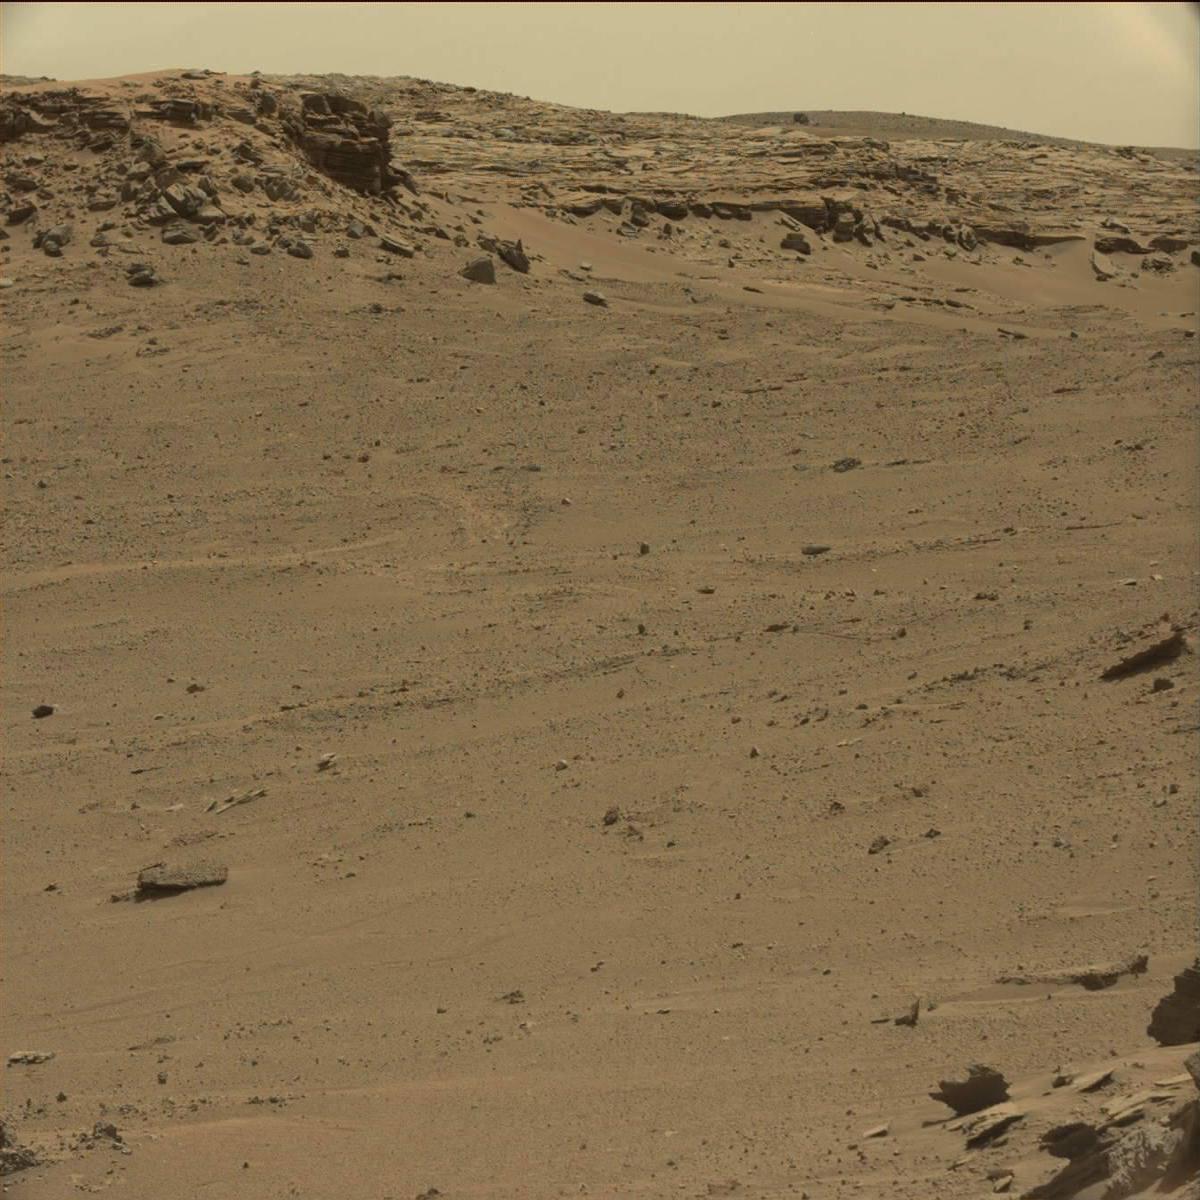
Terrain classes present: Bedrock, Sand / Soil, Sky